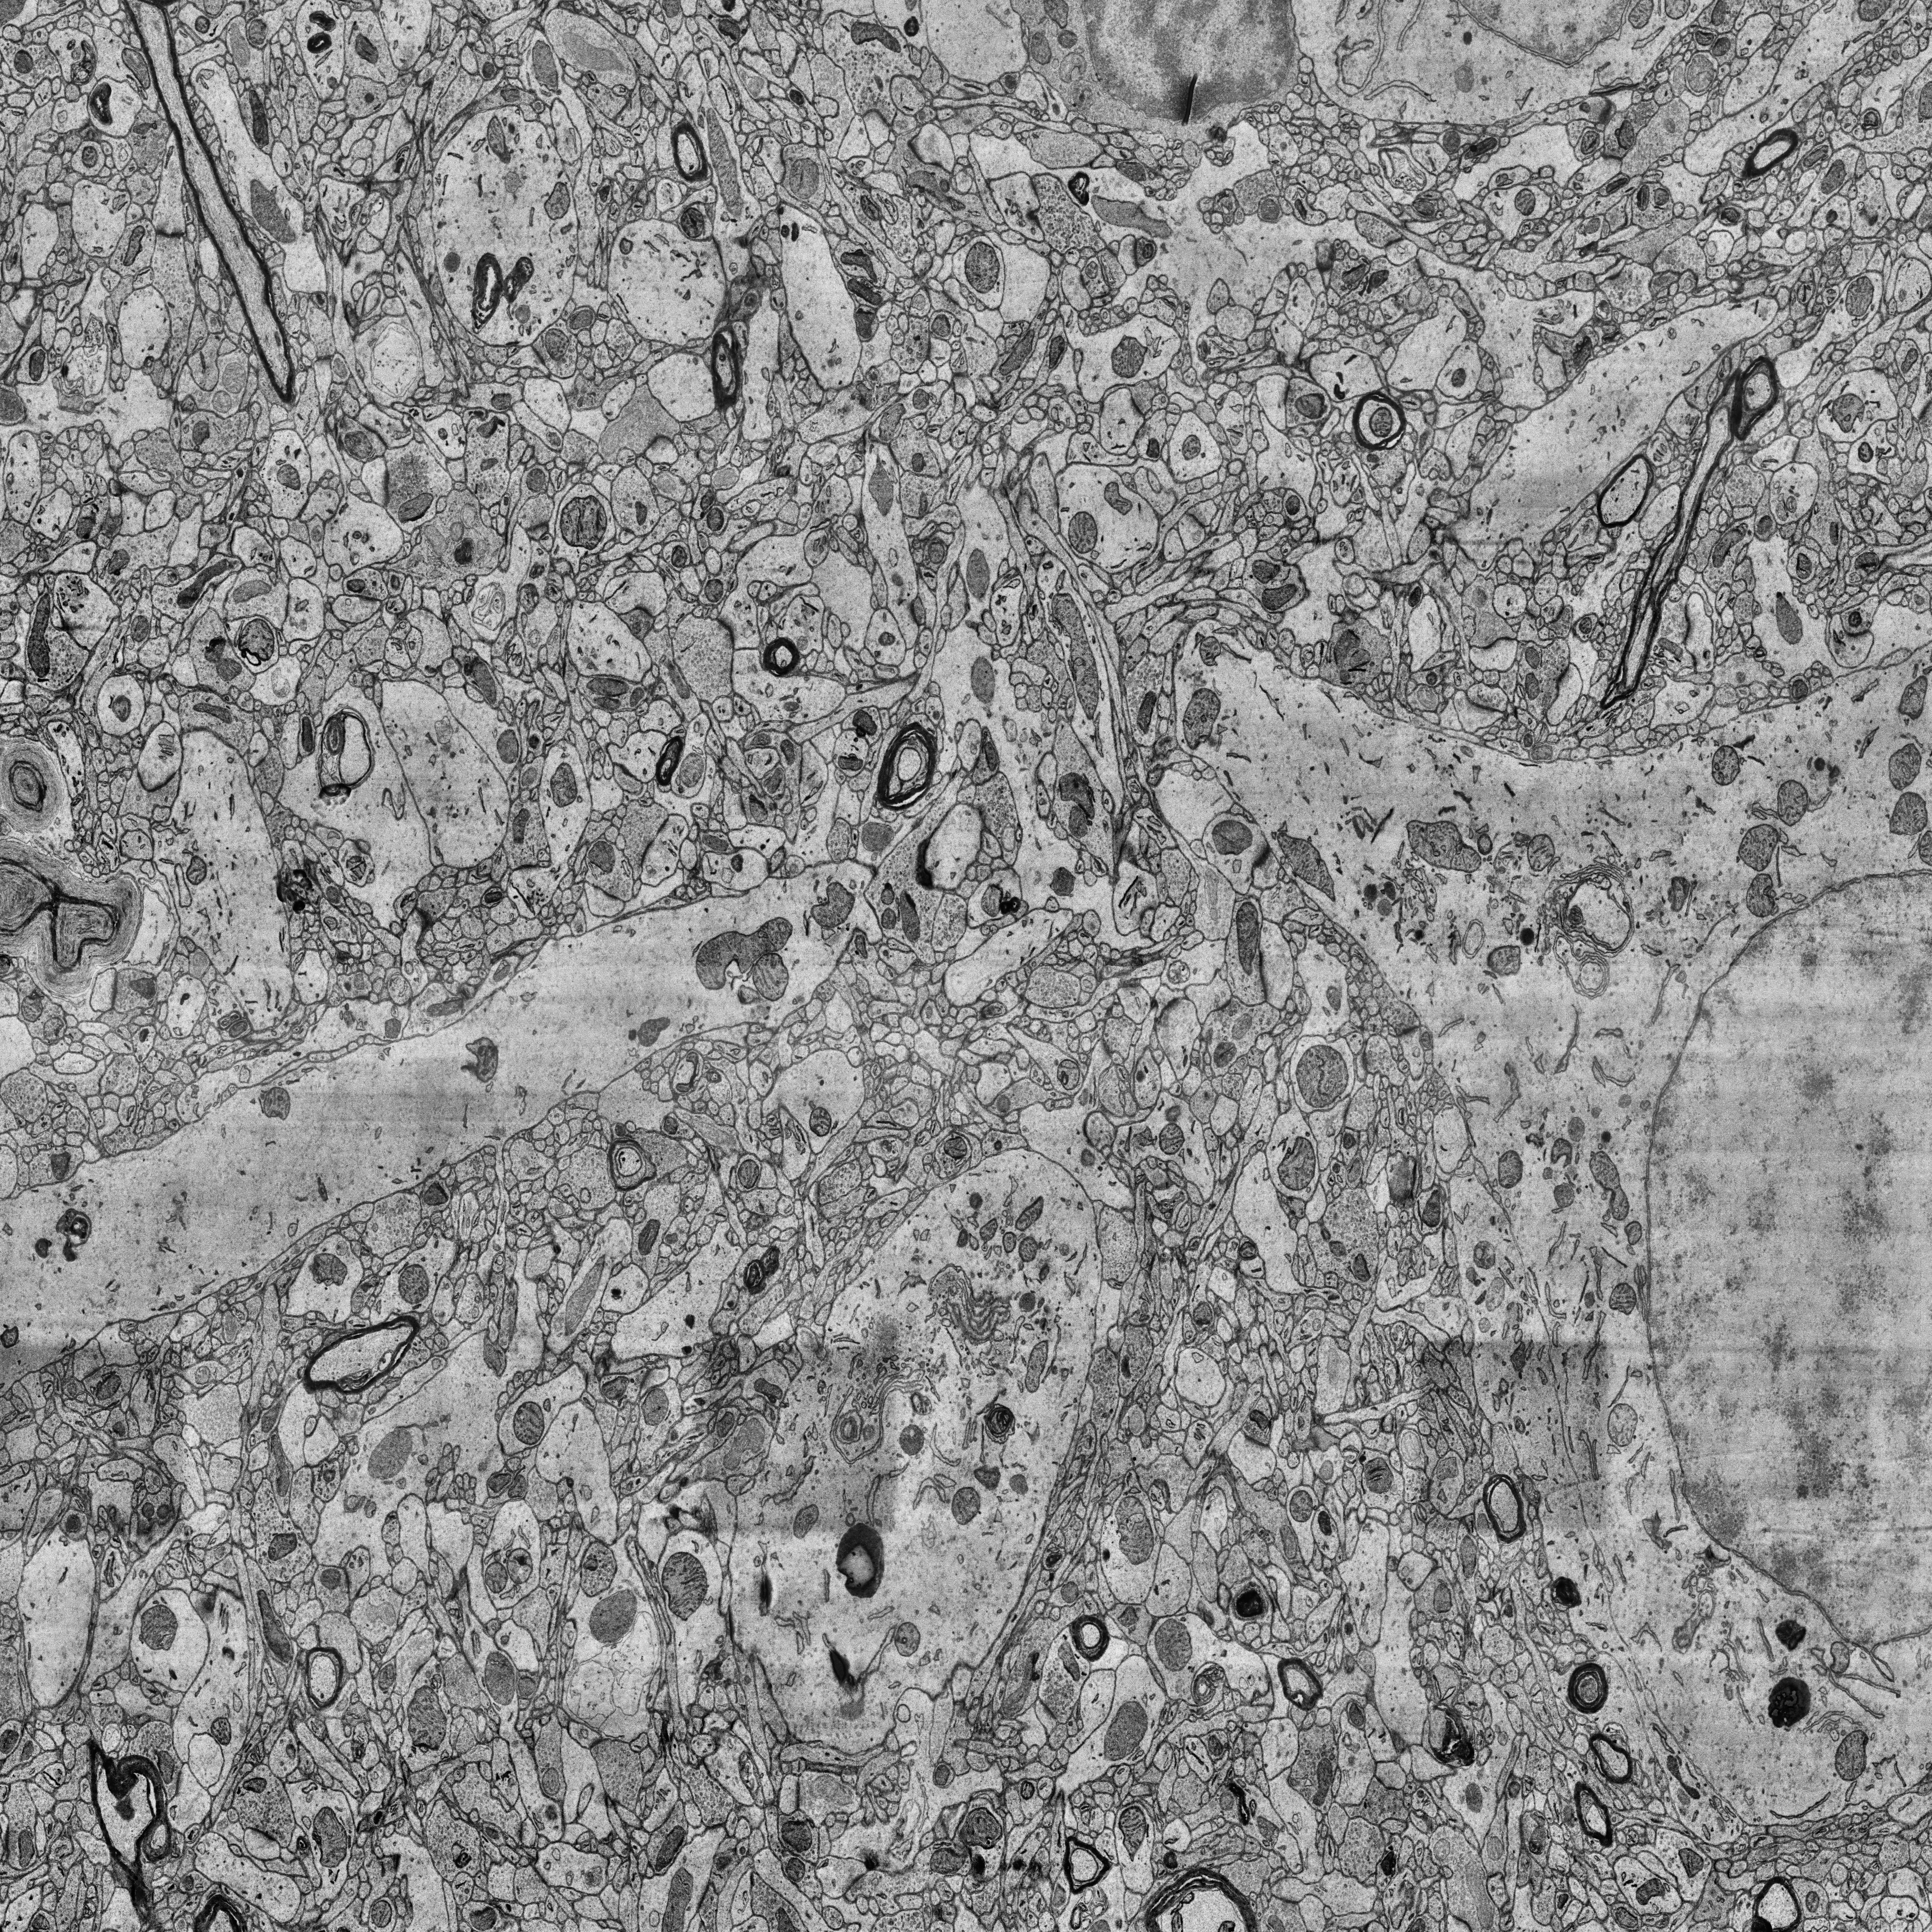
Electron microscopy slice of human cortex tissue
Slice depth (z): 289
Mitochondria instances in slice: 419